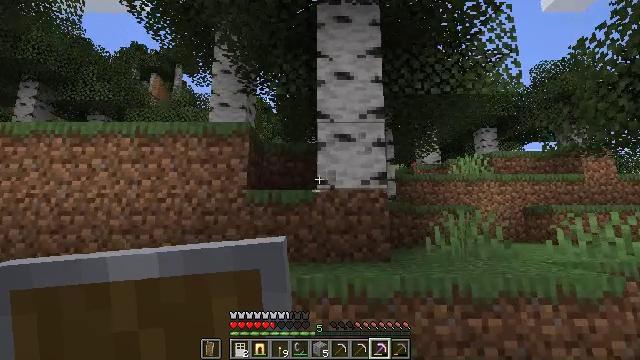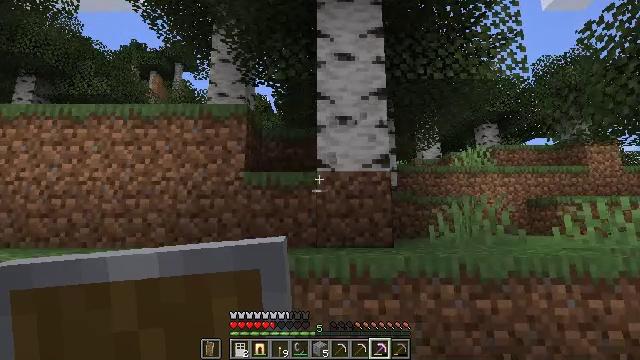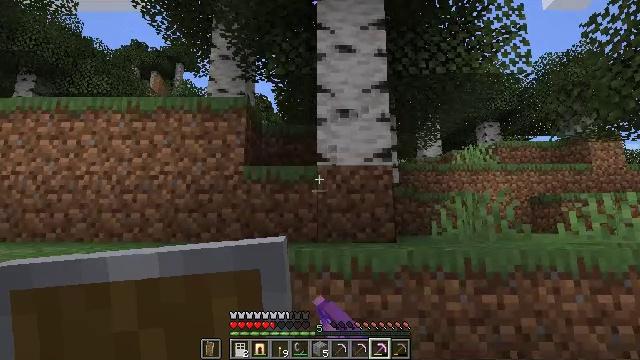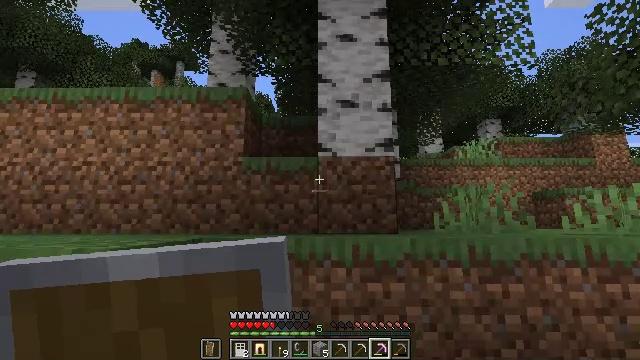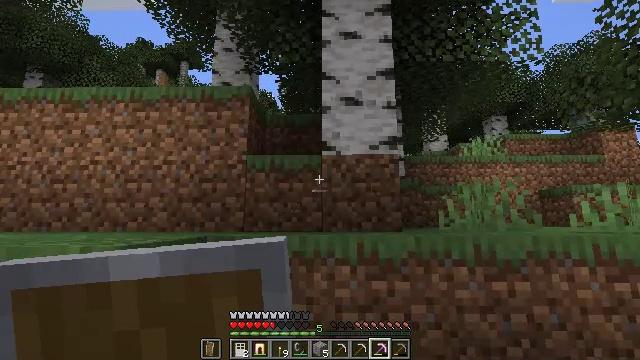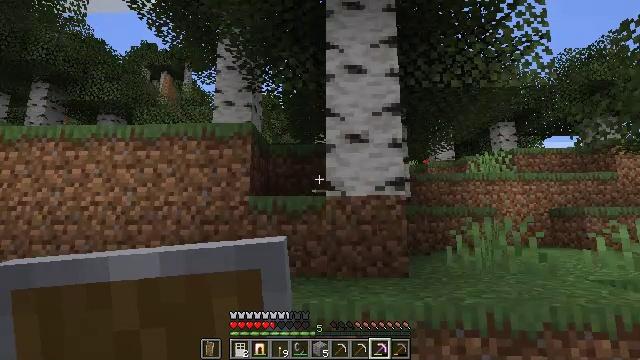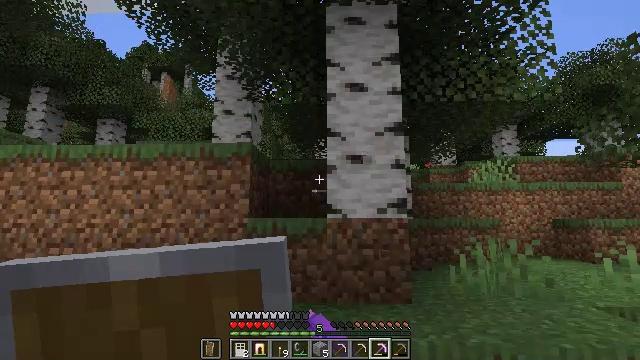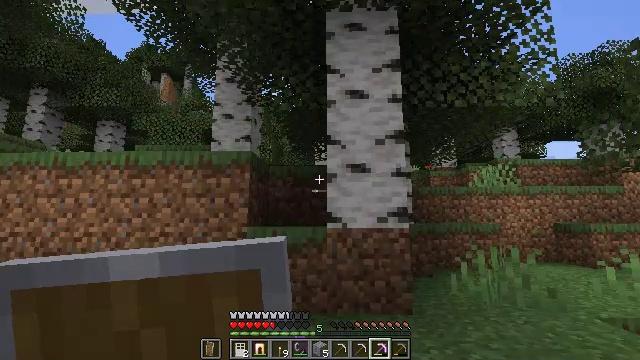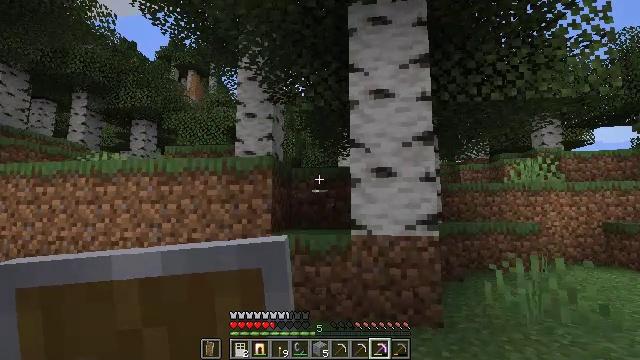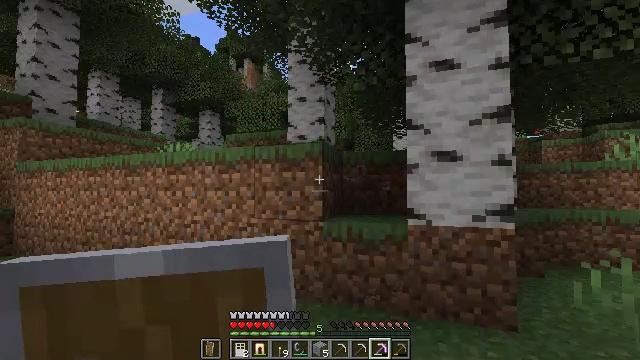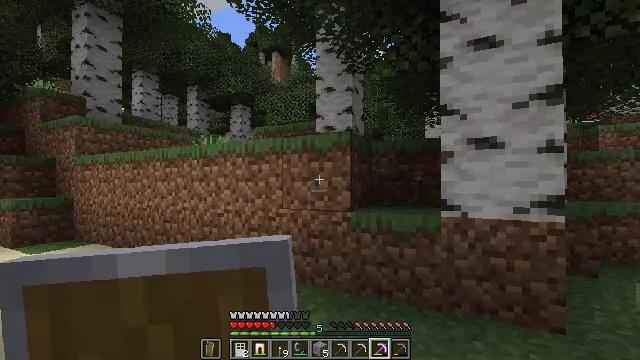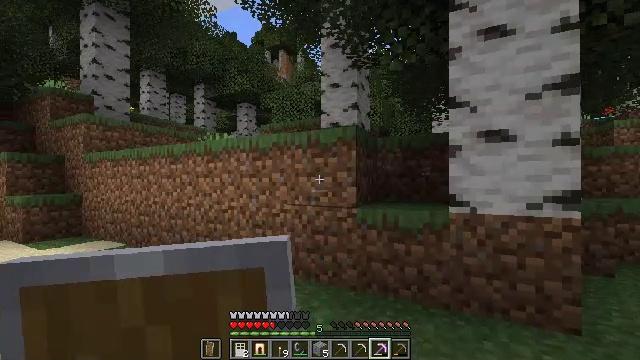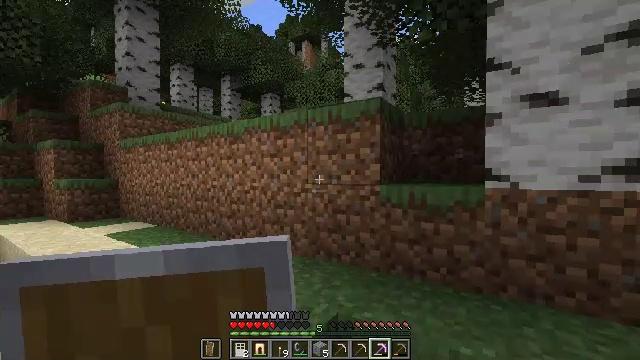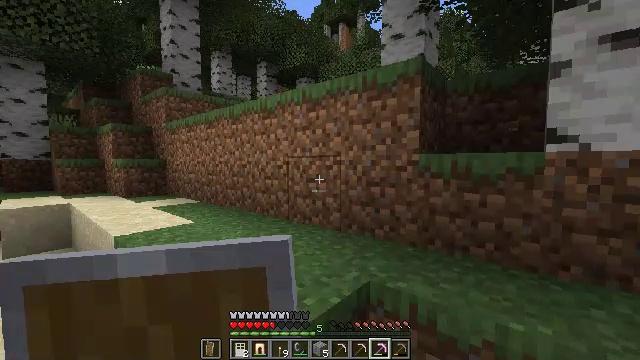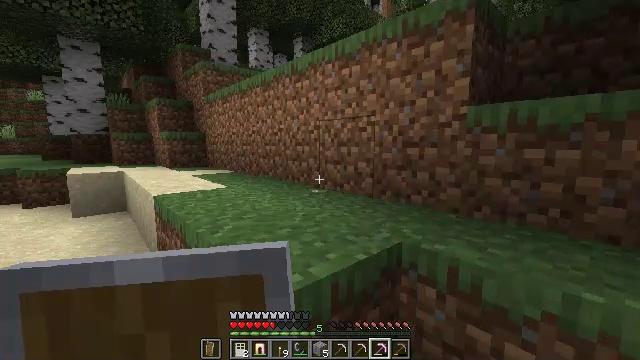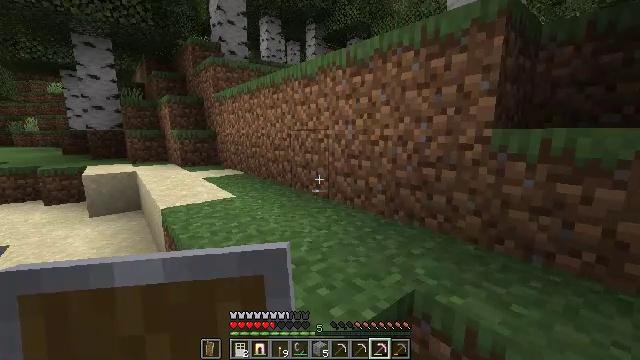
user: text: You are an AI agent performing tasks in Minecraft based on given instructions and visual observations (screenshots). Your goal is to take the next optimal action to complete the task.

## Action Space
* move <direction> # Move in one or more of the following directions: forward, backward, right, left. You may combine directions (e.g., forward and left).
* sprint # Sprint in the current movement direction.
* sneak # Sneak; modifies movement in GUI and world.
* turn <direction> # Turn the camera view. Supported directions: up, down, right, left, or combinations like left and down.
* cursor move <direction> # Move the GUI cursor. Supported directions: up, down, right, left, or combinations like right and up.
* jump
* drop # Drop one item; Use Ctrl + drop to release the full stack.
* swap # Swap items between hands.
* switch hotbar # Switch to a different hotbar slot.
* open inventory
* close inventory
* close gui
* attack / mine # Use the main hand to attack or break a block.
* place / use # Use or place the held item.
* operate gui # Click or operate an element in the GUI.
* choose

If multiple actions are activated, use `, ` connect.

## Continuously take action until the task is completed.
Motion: motion action
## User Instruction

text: Break the grass block.
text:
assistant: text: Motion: move forward, attack / mine, jump
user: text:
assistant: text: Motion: move forward, jump
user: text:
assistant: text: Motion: move forward, attack / mine, jump
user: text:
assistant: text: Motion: move forward, attack / mine, jump
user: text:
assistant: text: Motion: move forward, attack / mine, jump
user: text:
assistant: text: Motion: move forward, attack / mine, jump
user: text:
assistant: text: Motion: move forward, attack / mine, jump
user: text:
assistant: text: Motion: move forward, turn left and down, attack / mine, jump
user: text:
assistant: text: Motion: move forward, turn left and down, jump
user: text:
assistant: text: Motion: move forward, turn left and down, jump
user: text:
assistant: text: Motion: move forward, turn left, jump
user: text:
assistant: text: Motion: move forward, turn left and down, jump
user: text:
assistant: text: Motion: move forward, turn left and down, jump
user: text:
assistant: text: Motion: move forward, turn left and down, jump
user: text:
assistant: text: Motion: move forward, turn left and down, jump
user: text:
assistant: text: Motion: move forward, turn left and down, jump
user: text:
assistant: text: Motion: move forward, turn down, jump
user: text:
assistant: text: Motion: move forward, turn down, jump
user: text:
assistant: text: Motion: move forward, turn down, jump
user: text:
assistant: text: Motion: move forward, jump
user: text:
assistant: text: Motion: move forward, jump
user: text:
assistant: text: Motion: move forward, jump
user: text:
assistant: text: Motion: move forward, jump
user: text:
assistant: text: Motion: move forward, jump
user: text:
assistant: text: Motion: move forward, jump
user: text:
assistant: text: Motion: move forward, turn left and up, jump
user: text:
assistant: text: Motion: move forward, turn up, jump
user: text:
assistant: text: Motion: move forward, turn up, jump
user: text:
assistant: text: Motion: move forward
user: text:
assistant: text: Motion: move forward, turn left